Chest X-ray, AP view. Patient: 31 years old, sex M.
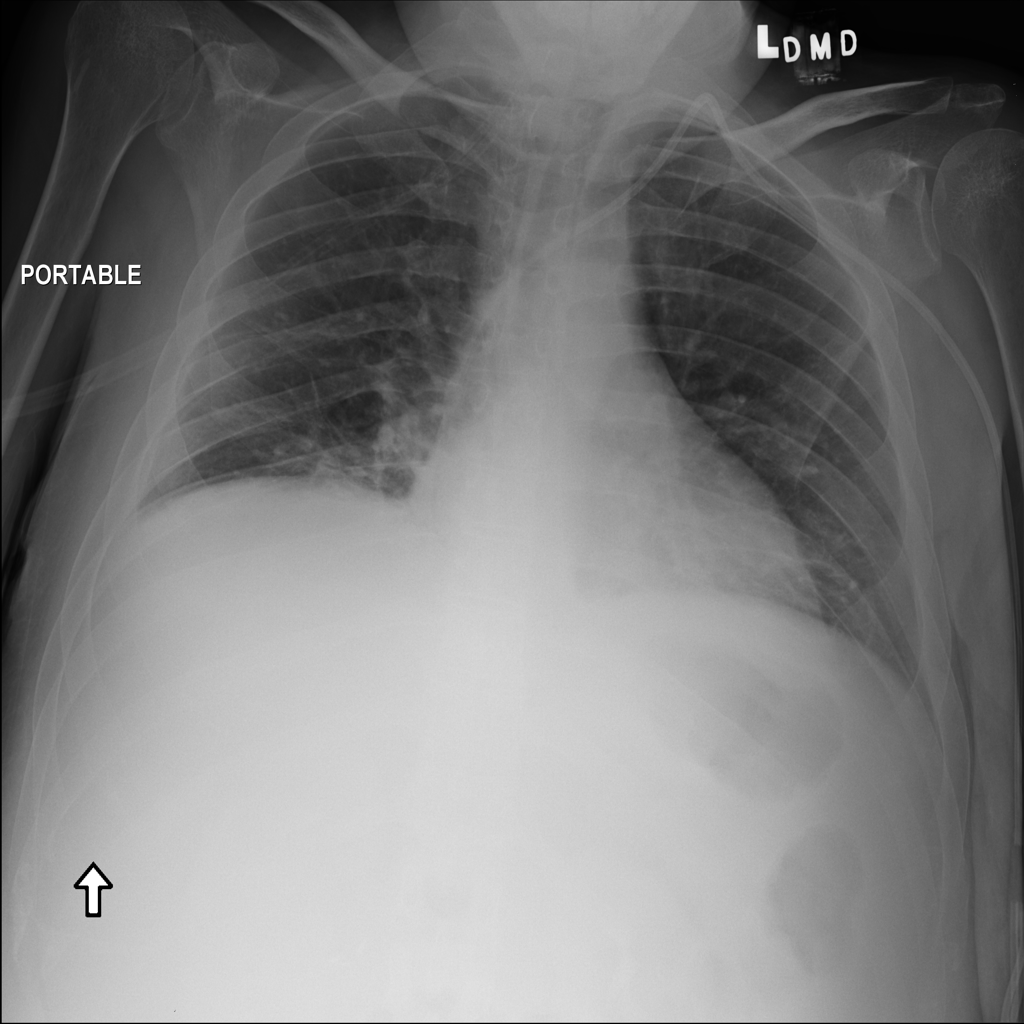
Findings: Atelectasis, Infiltration